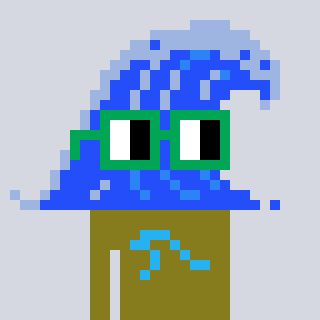
a pixel art character with square green glasses, a wave-shaped head and a gunk-colored body on a cool background